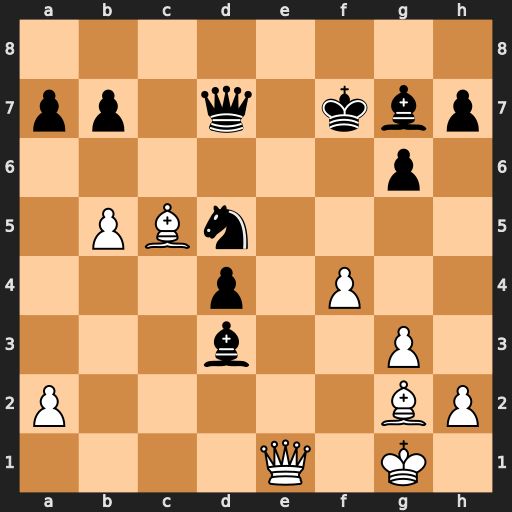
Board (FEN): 8/pp1q1kbp/6p1/1PBn4/3p1P2/3b2P1/P5BP/4Q1K1
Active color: w
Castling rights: -
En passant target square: -
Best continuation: Bxd5+ Qxd5 Qe7+ Kg8 Qe8+ Bf8 Qxf8#